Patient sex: M
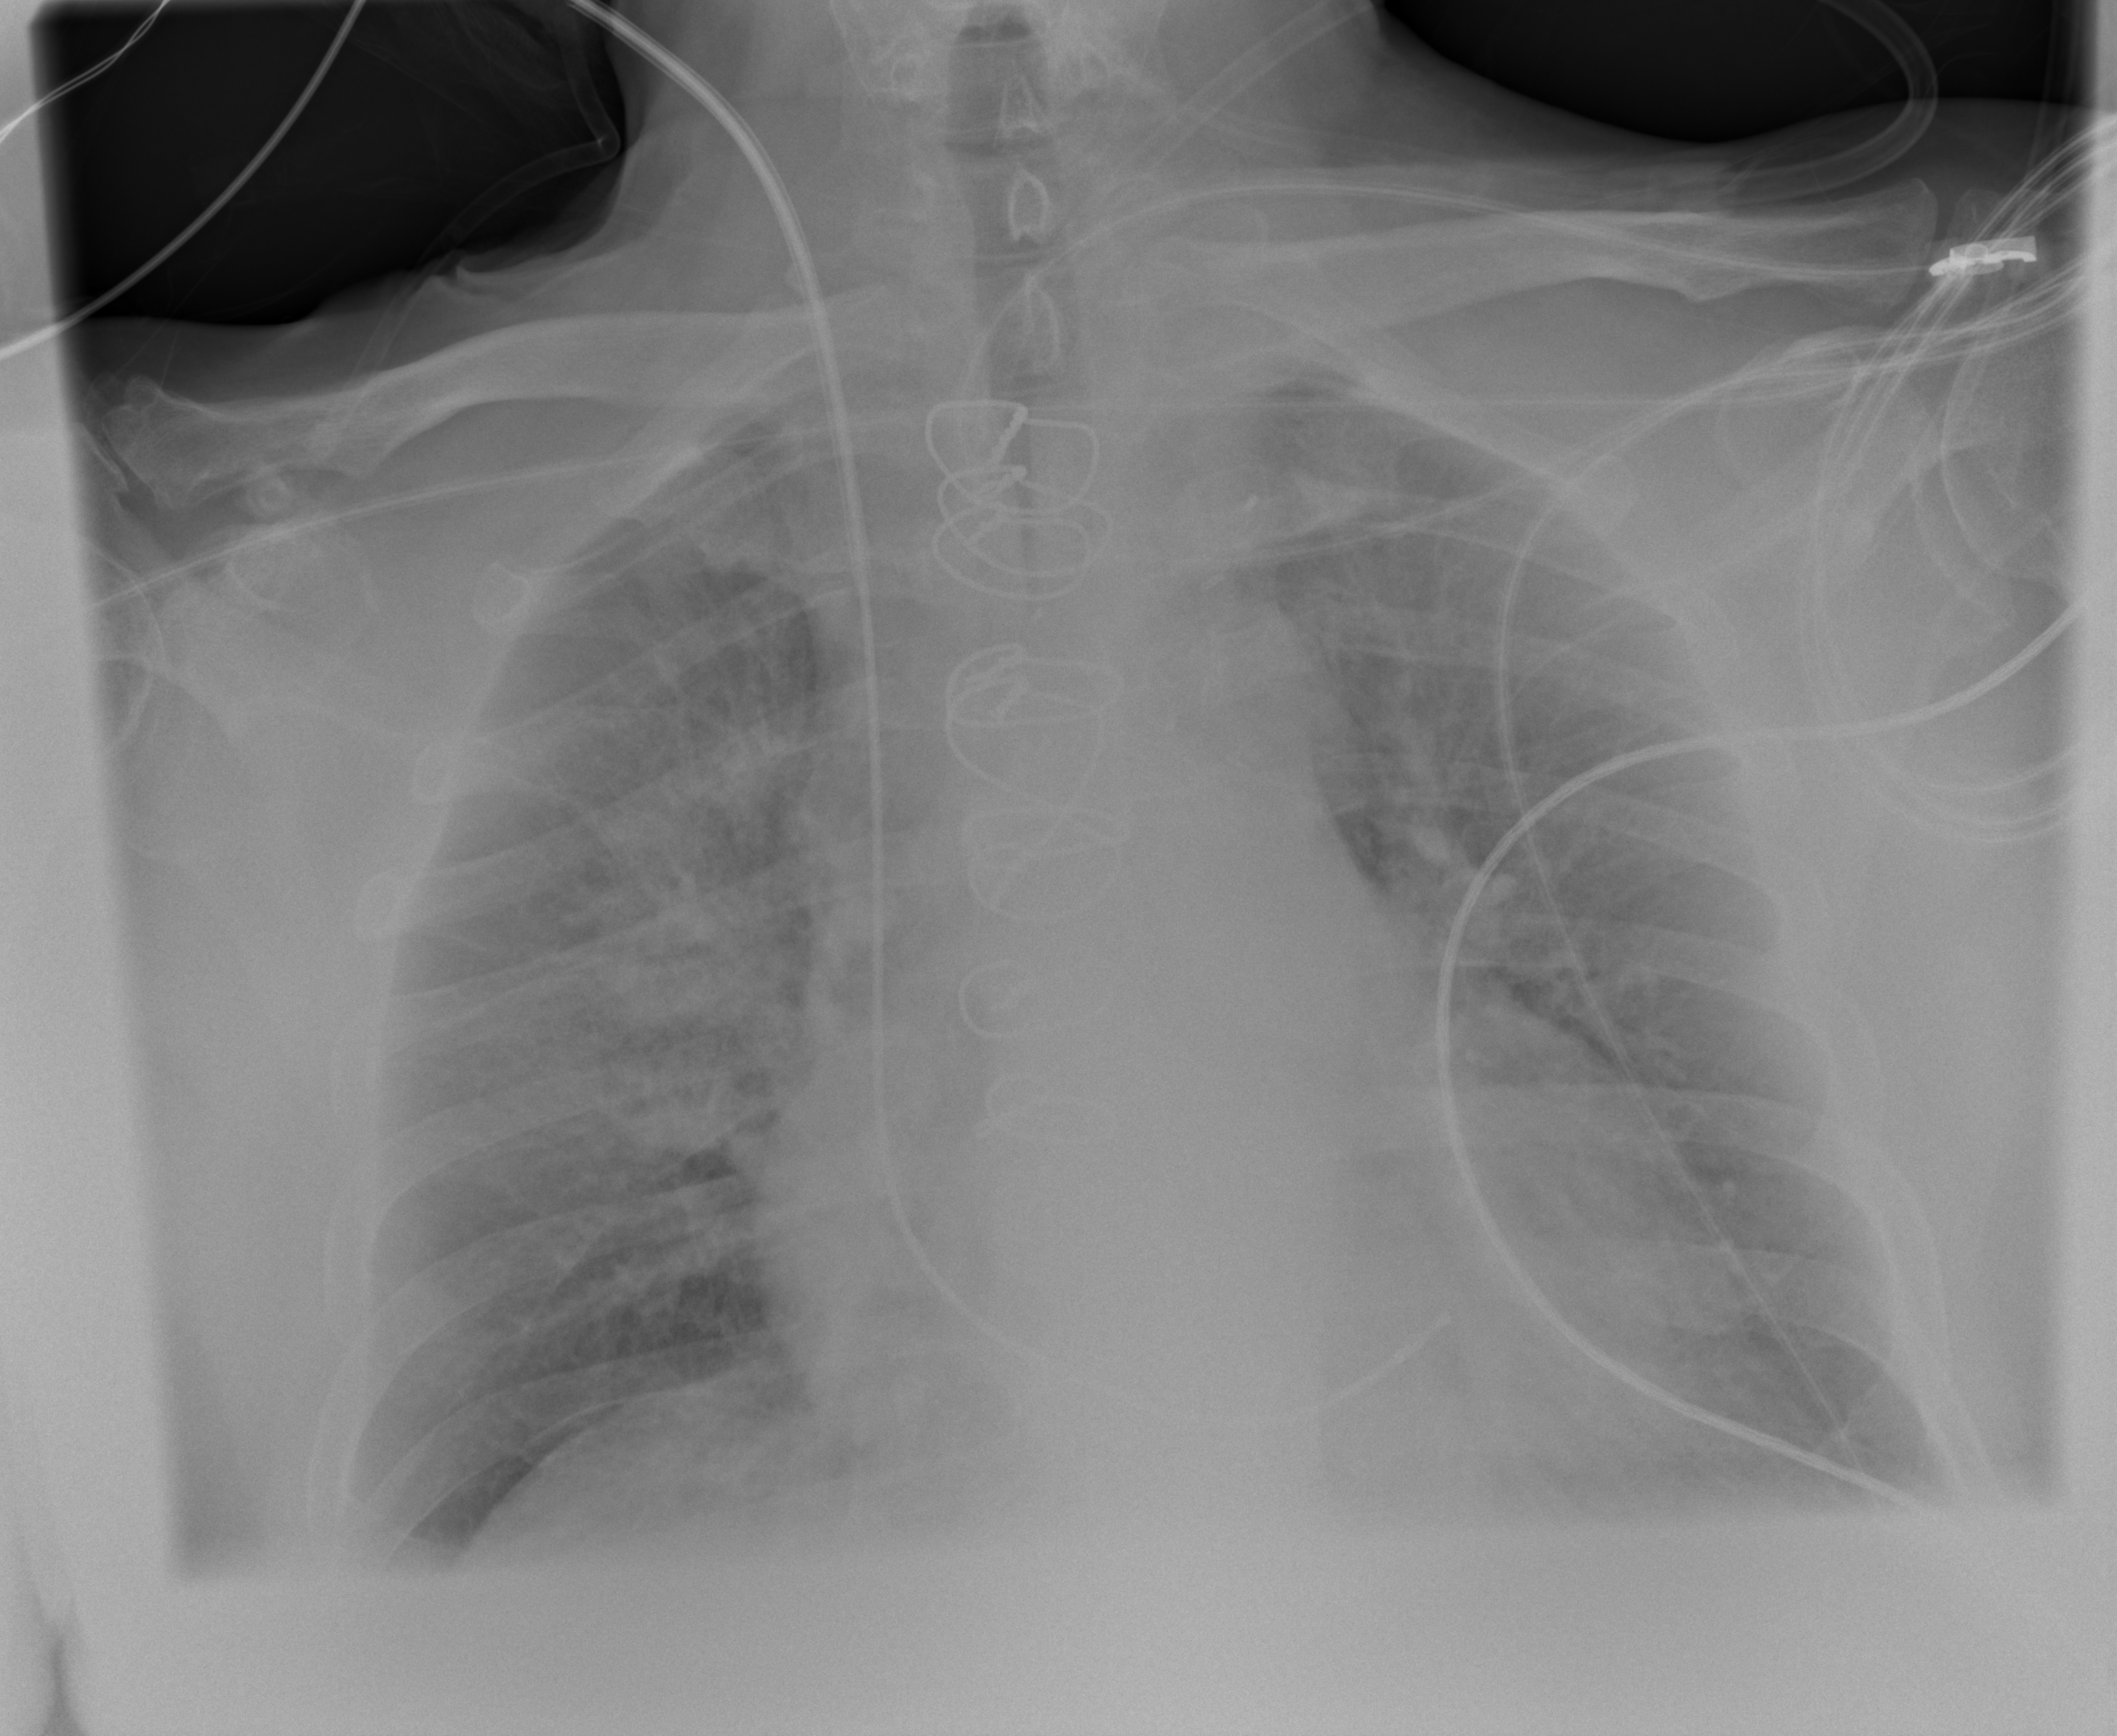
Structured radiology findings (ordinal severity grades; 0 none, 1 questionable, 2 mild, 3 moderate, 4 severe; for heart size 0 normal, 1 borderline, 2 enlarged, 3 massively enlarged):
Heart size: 2
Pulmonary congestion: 3
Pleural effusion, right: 0
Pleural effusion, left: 0
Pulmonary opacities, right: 3
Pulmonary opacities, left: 2
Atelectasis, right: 2
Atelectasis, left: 2